Question: Count the number of objects in the diagram.
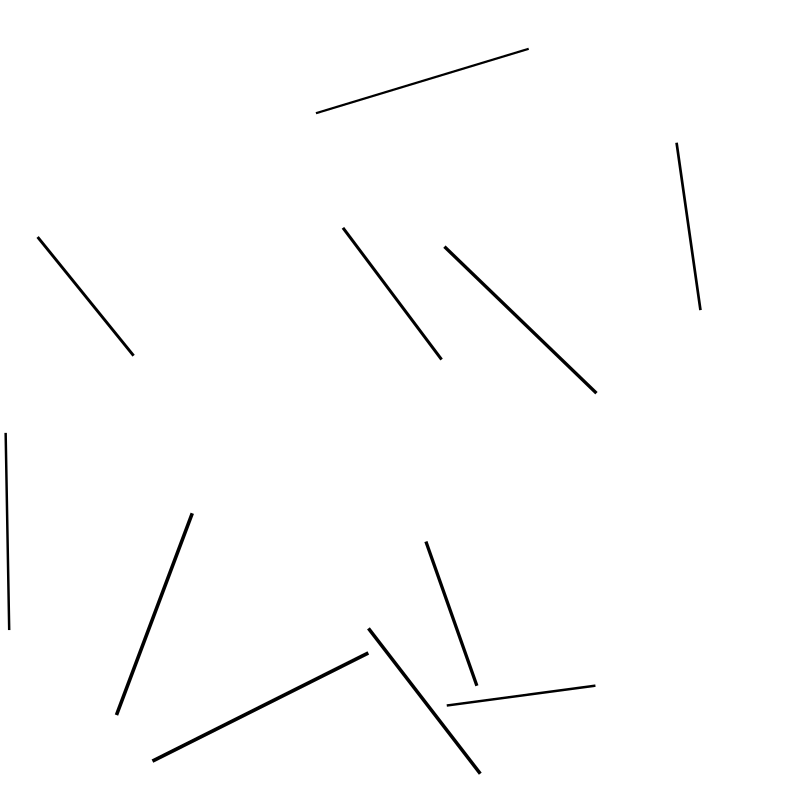
Answer: 11